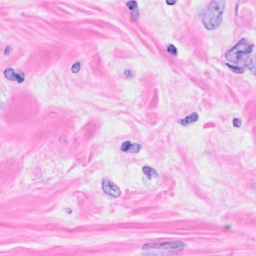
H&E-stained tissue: Breast